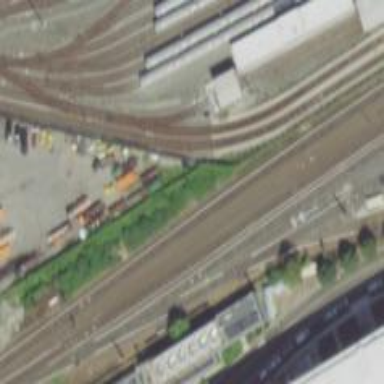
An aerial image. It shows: Electrified rail for trains.